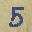
Label: 5